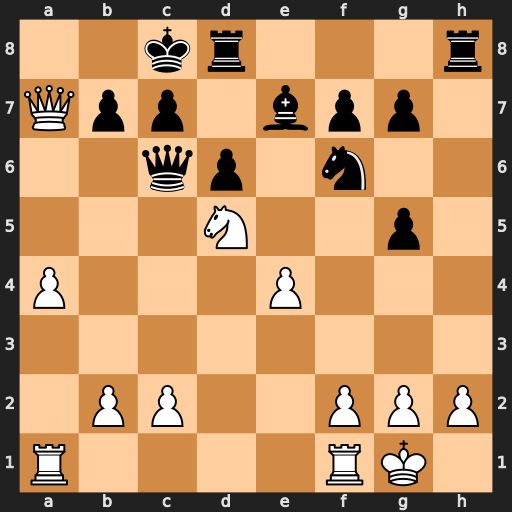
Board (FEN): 2kr3r/Qpp1bpp1/2qp1n2/3N2p1/P3P3/8/1PP2PPP/R4RK1
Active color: w
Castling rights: -
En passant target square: -
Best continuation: Nxe7+ Kd7 Nxc6